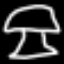
Label: mushroom